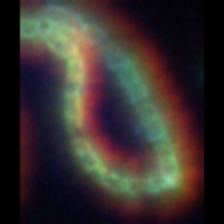
Taxon: Diatom_aggregate
Group: Diatoms